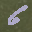
Label: 6